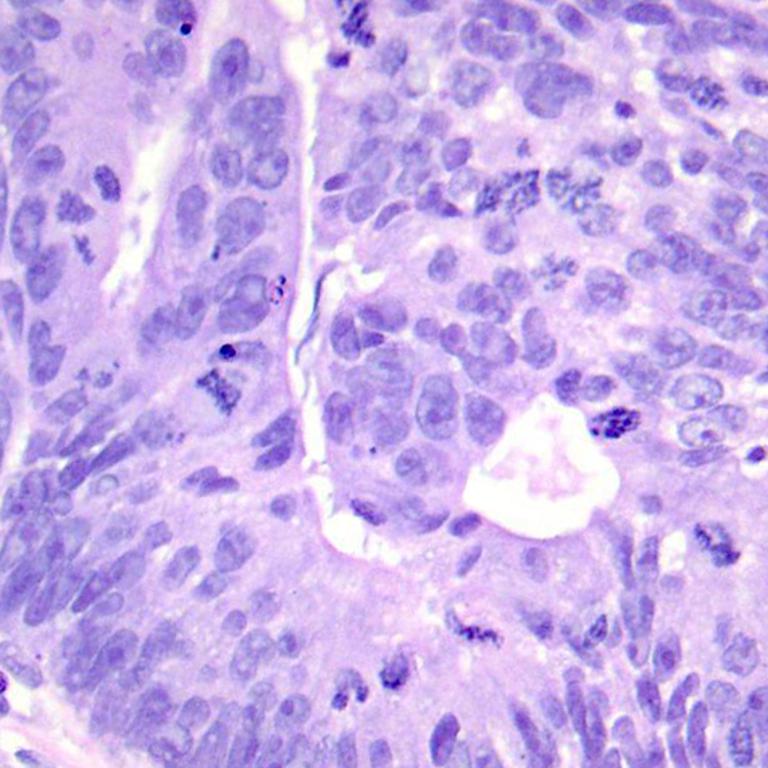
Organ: colon
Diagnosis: adenocarcinomas